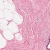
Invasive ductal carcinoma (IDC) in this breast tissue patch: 0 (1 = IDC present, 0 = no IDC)